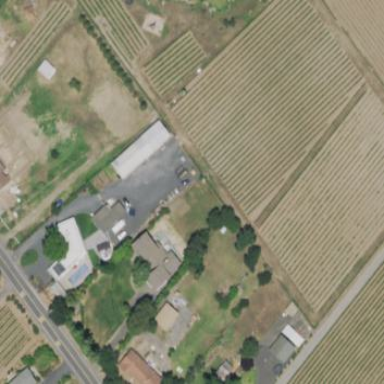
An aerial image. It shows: Vineyard growing wine grapes.